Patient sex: M
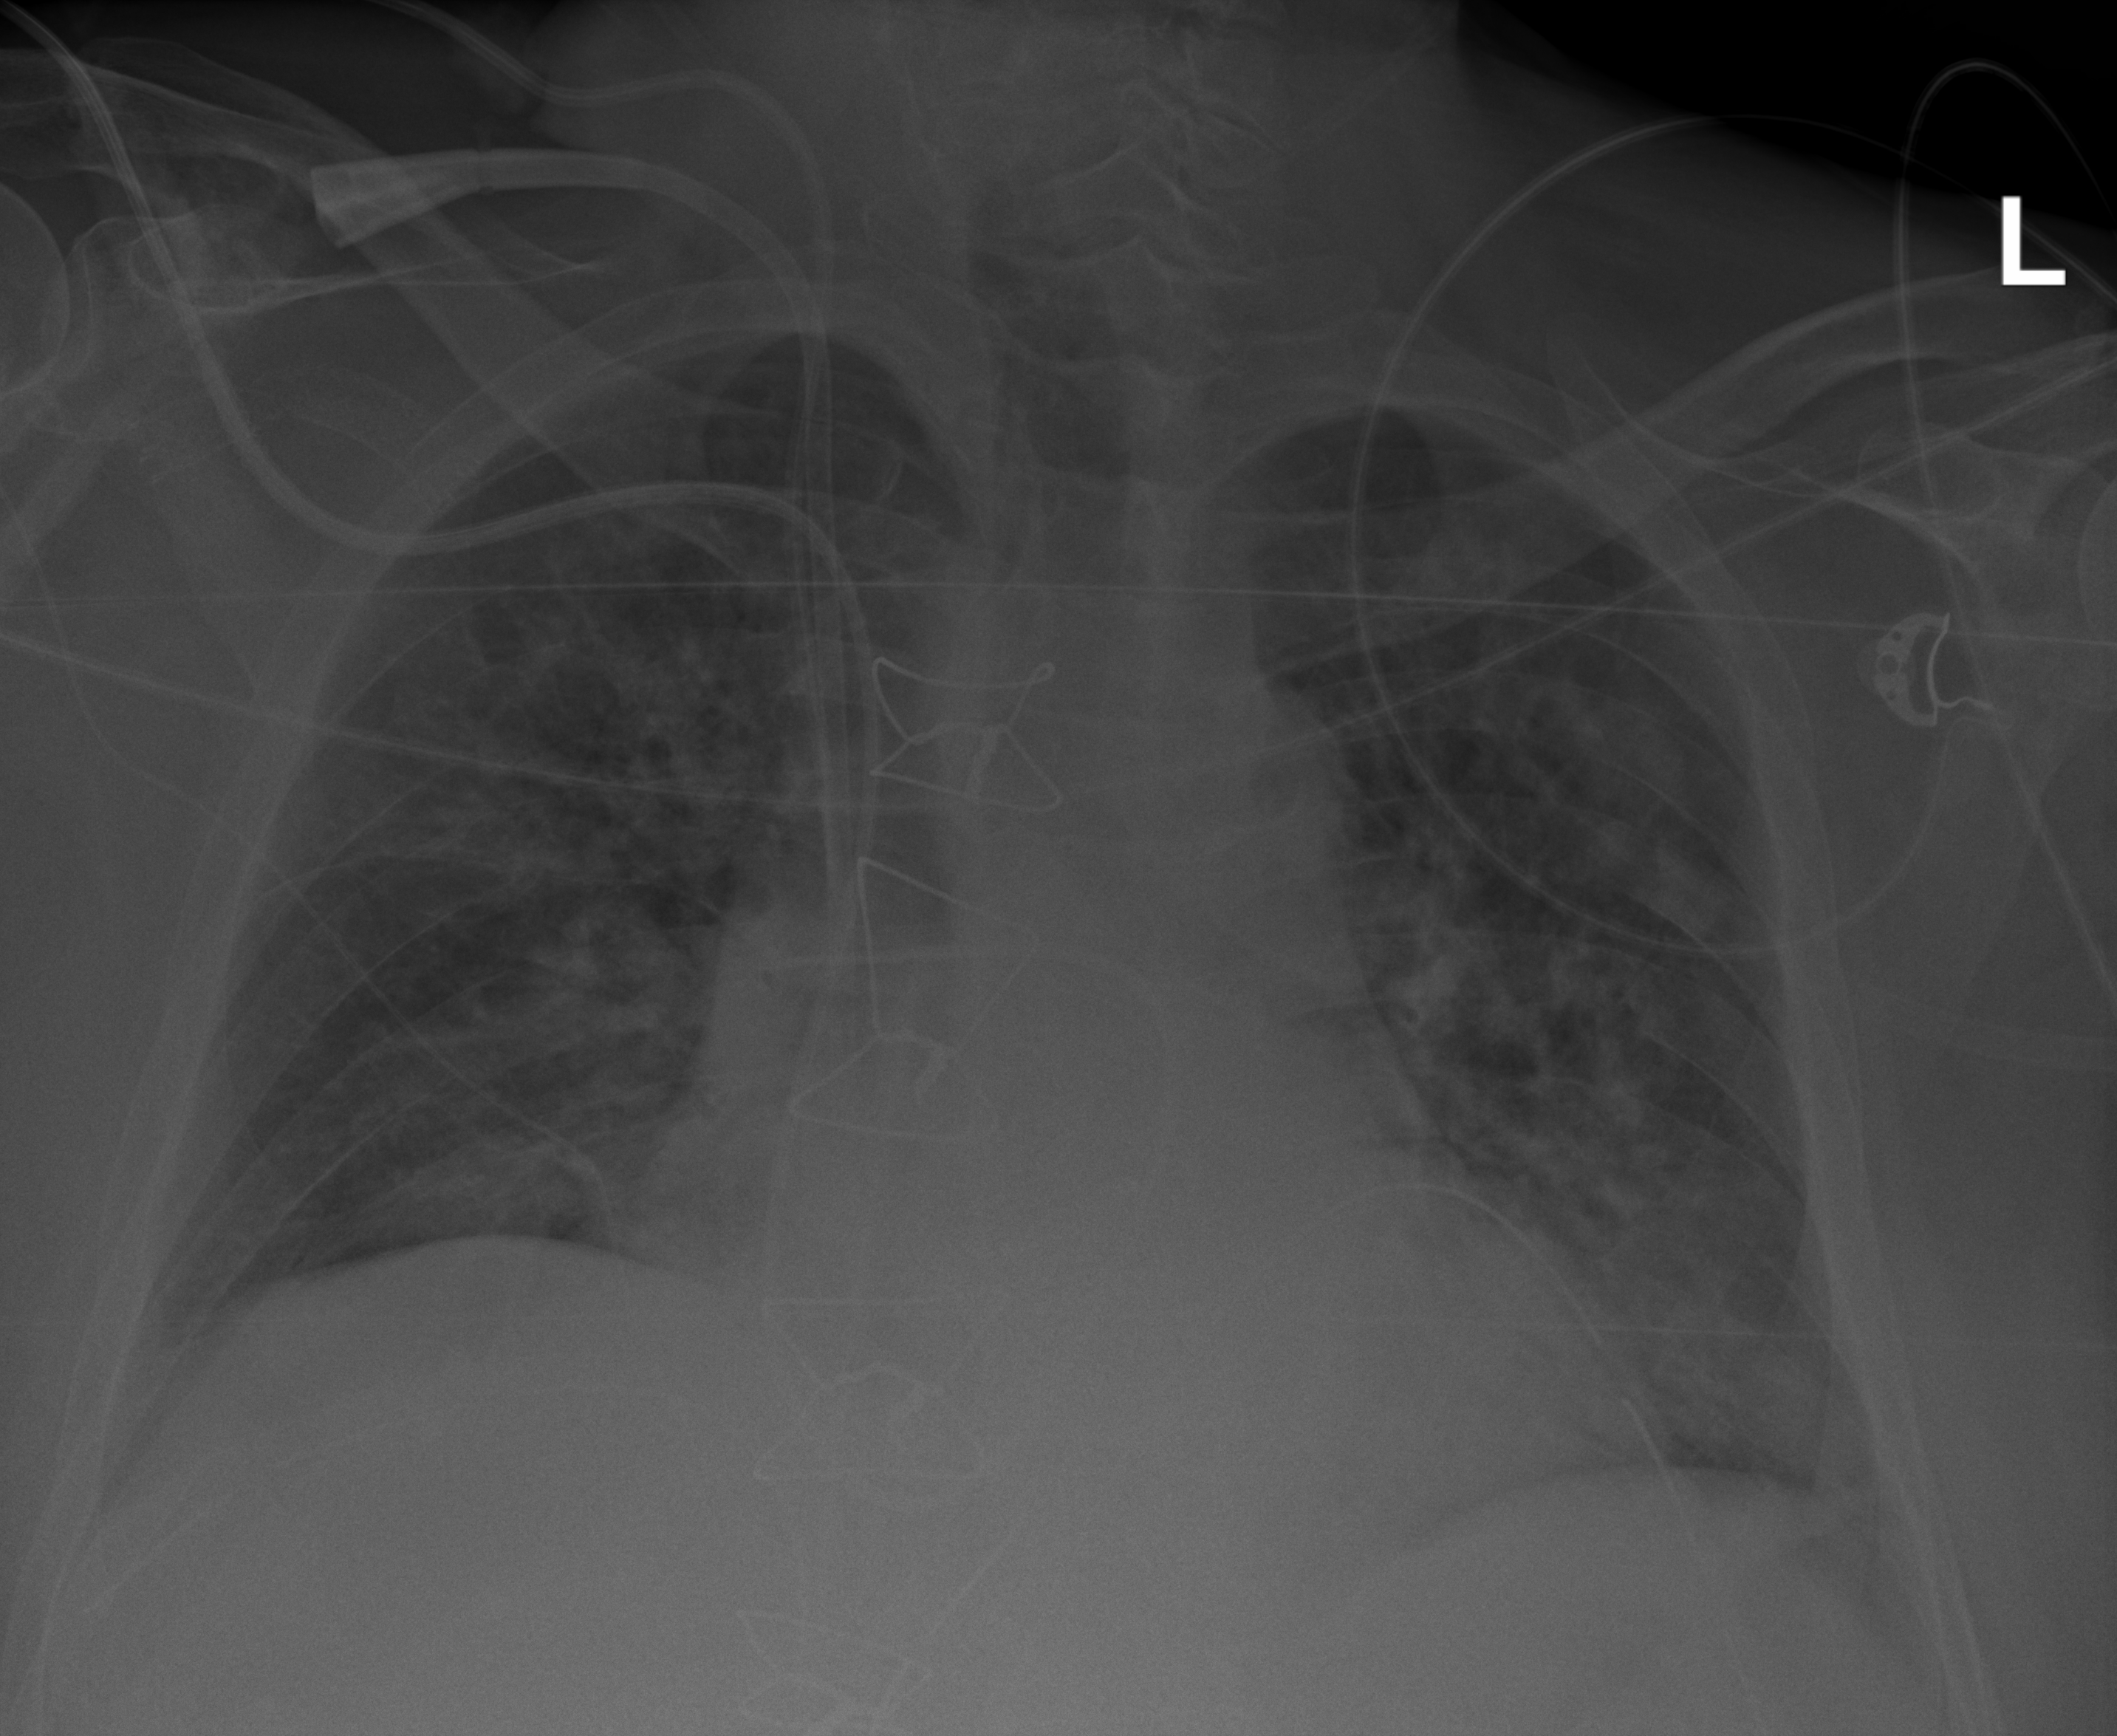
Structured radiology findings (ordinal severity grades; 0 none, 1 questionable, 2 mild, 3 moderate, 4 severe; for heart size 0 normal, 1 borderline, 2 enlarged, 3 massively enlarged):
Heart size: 2
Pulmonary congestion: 3
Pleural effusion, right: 0
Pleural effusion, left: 2
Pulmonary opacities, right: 2
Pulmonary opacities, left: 2
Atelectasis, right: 2
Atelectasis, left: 2